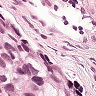
Metastatic tissue present: yes